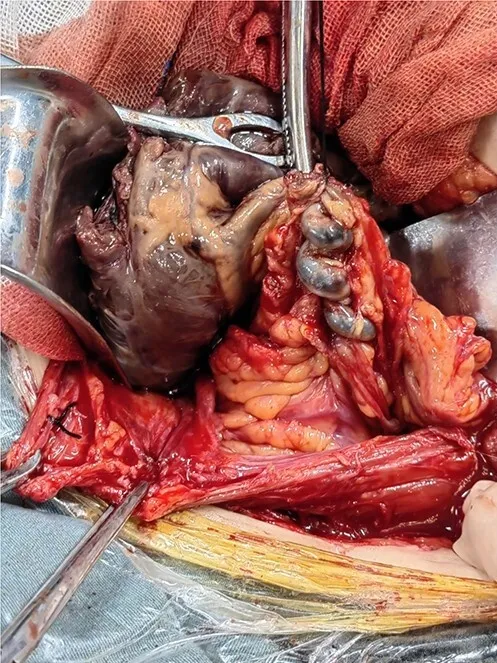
Resected parasitic leiomyoma along with its vascular pedicle.
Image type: medical_photograph (other_medical_photograph)